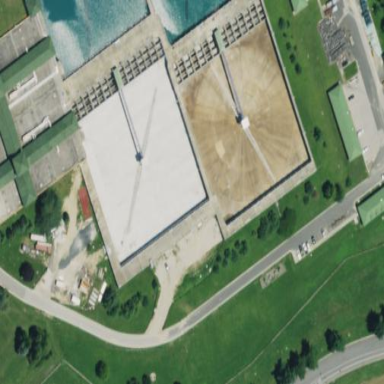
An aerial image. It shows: Storage tank used for holding water.